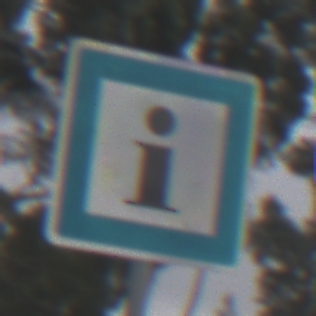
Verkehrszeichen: Informationsstelle
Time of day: MorningAfternoon
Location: Outdoor (Nature)
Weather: Overcast
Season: NotSpecified
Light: Natural